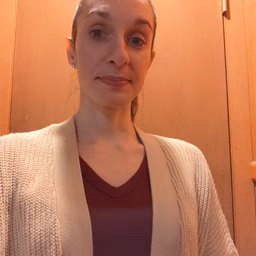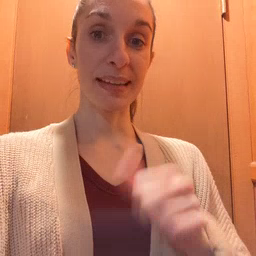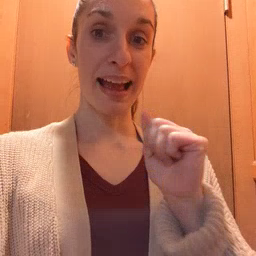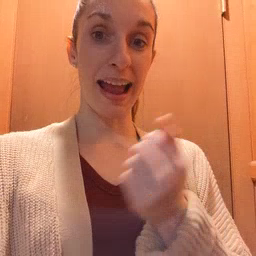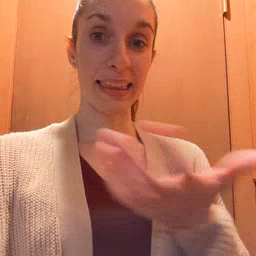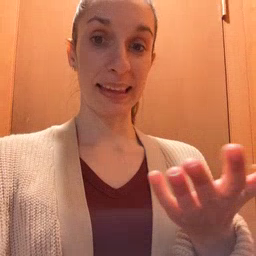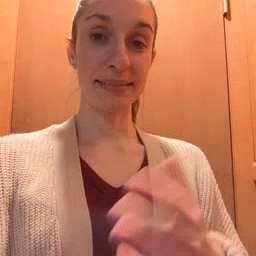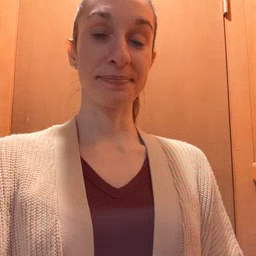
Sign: any